Brain MRI, t1w sequence, axial 2D slice.
Patient: age 55, sex M, weight 98 kg, height 1.98 m
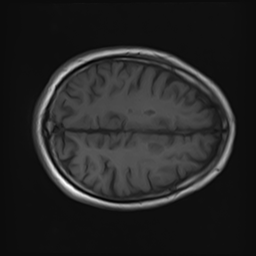